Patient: sex F, age 62
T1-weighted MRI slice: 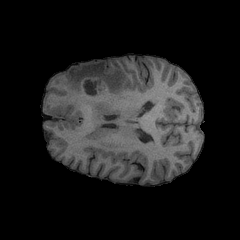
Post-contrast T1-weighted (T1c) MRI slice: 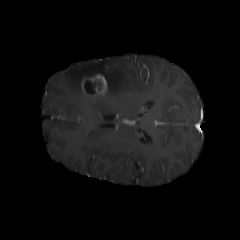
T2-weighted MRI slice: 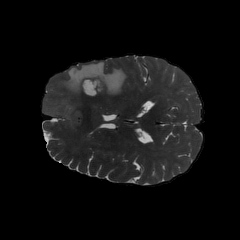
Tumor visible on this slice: yes
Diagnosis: Glioblastoma, IDH-wildtype
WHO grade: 4